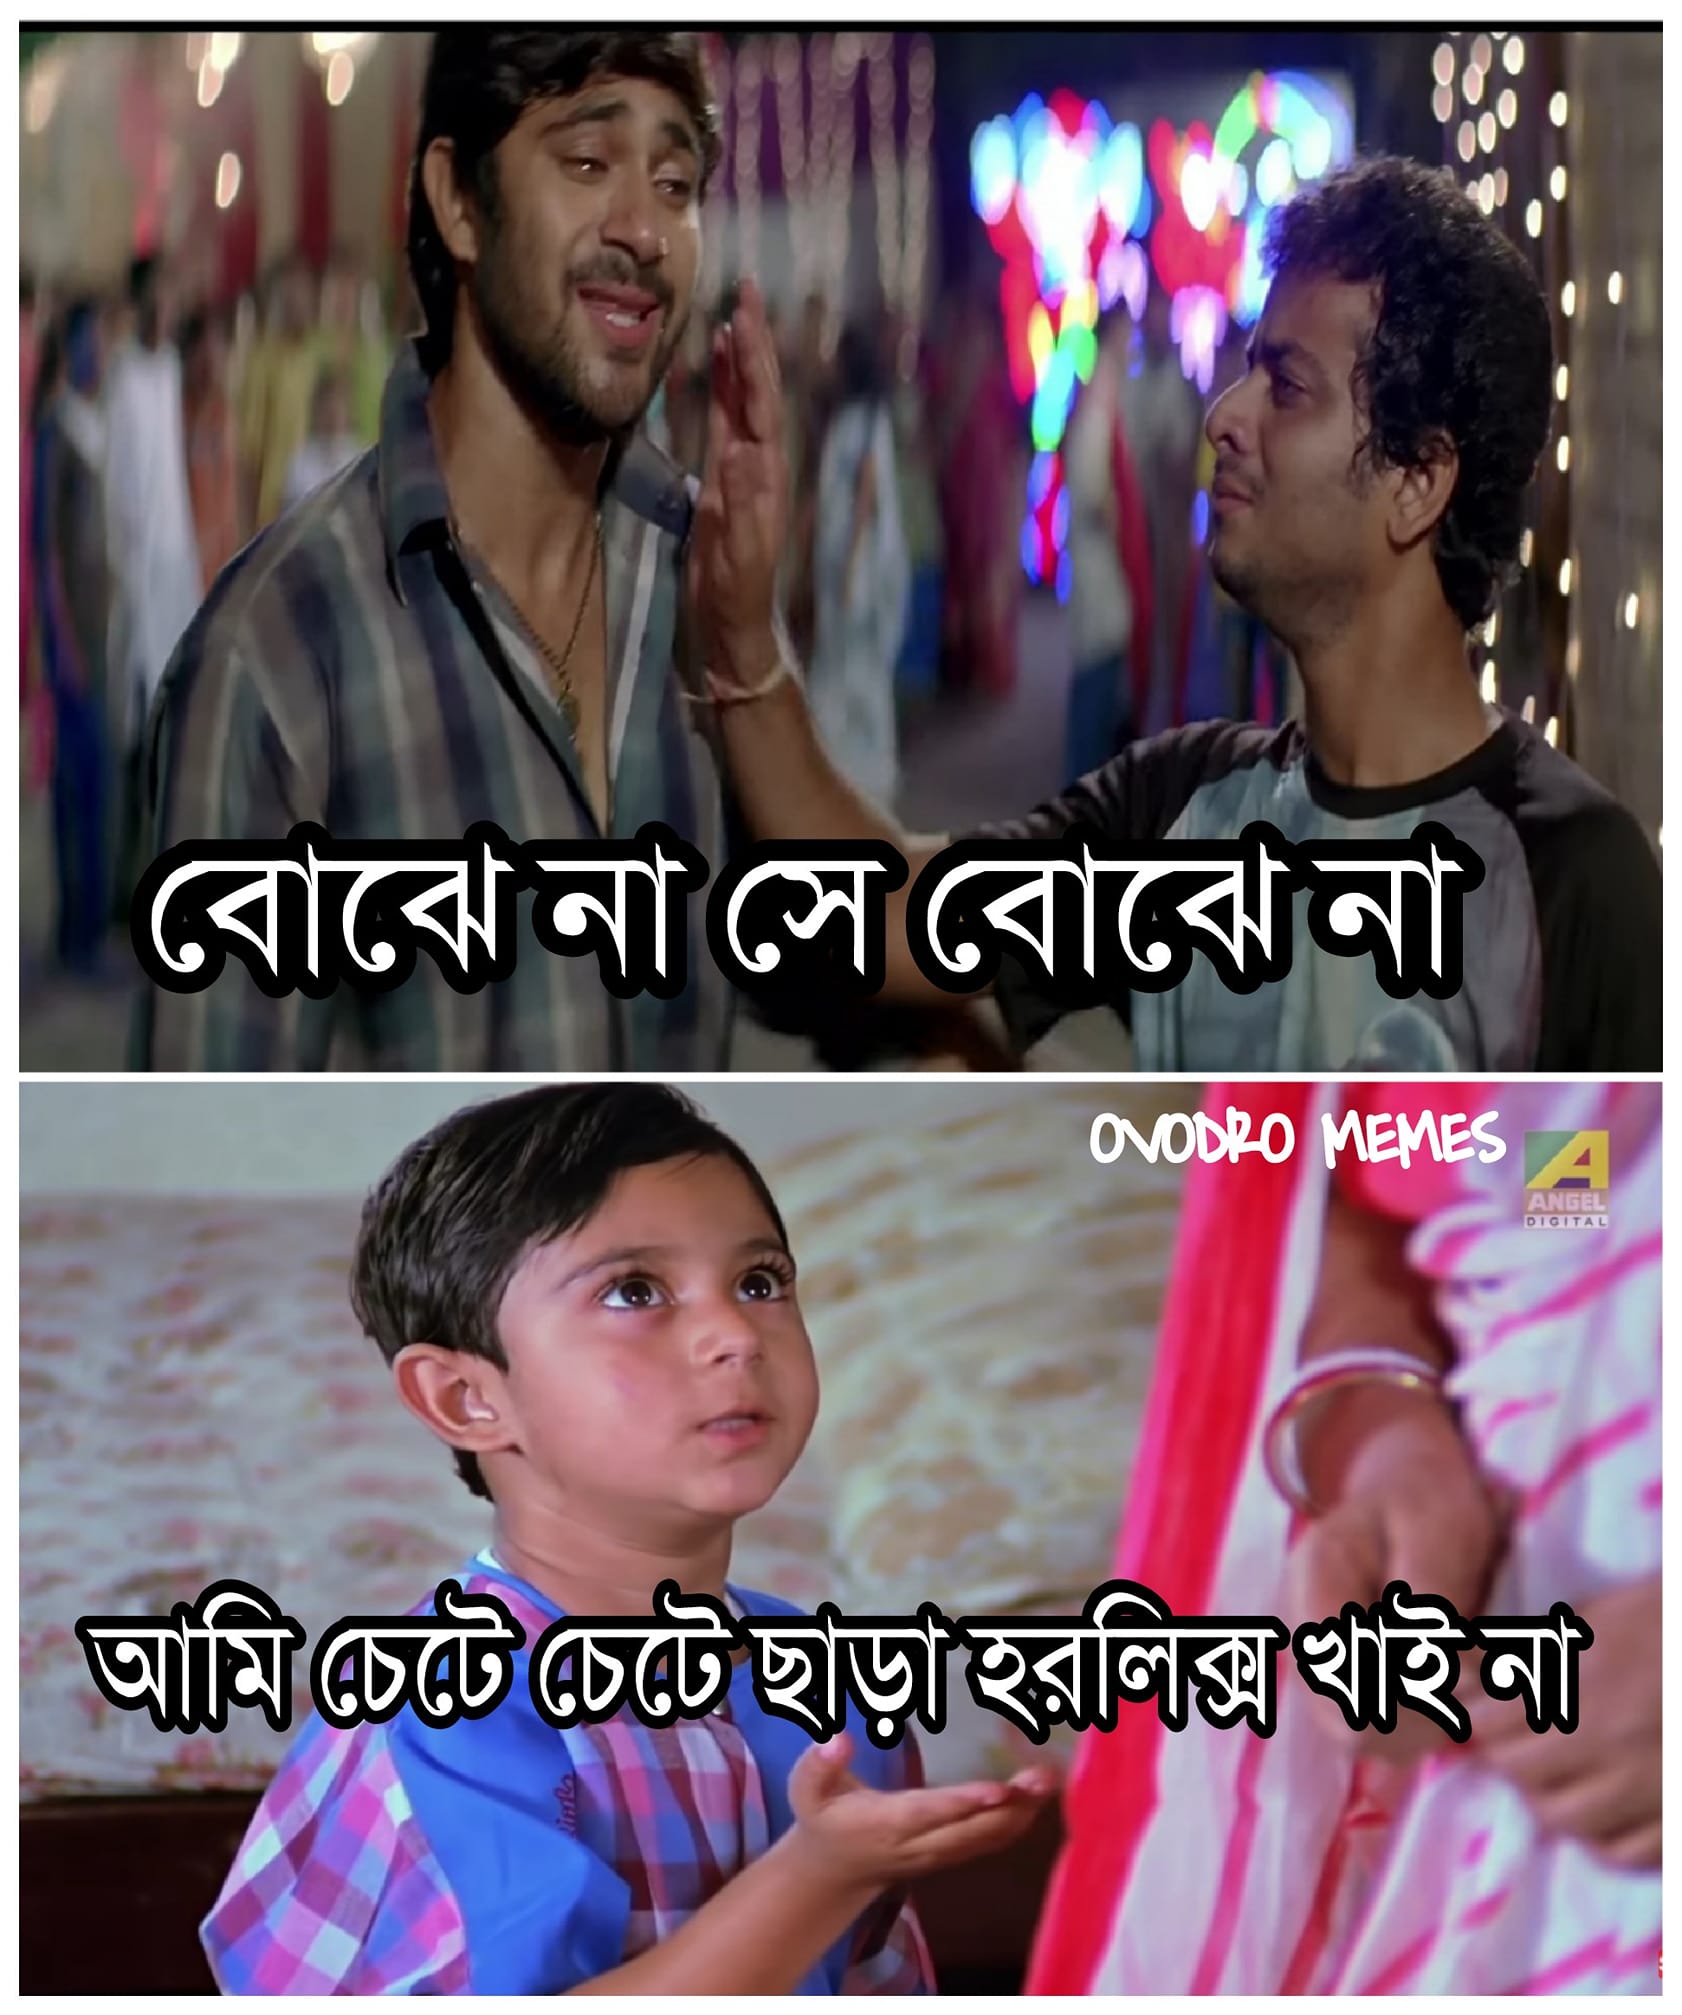
Caption: বোঝে না সে বোঝে না   আমি চেটে চেটে ছাড়া হরলিক্স খাই না
Label: hate